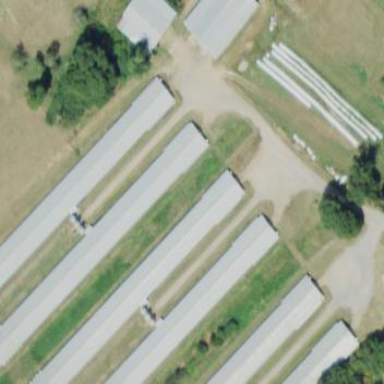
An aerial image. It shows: Poultry house.